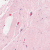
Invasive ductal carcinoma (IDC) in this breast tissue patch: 0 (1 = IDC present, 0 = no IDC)